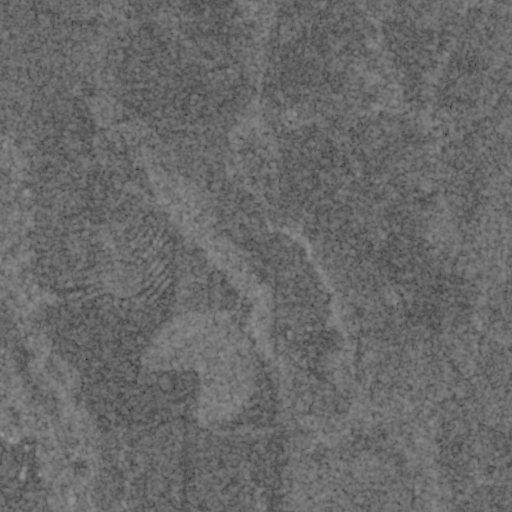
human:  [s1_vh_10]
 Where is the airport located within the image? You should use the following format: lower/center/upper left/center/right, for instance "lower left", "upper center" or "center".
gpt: The airport is located in the lower left of the image.
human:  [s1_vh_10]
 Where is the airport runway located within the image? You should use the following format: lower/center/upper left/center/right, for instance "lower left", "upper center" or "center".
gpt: The airport runway is located in the lower center of the image.
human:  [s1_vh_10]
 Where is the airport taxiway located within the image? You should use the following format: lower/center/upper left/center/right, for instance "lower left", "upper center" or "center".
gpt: The airport taxiway is located in the lower center of the image.
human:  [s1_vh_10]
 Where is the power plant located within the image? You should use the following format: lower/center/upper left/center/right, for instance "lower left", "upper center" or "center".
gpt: There is no power plant in the image.

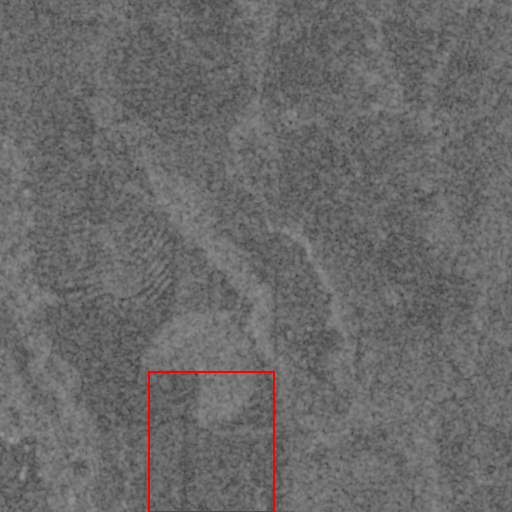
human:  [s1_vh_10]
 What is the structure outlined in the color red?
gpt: The structure outlined in red is an airport.
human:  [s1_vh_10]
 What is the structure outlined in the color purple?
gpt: There is no purple outline.